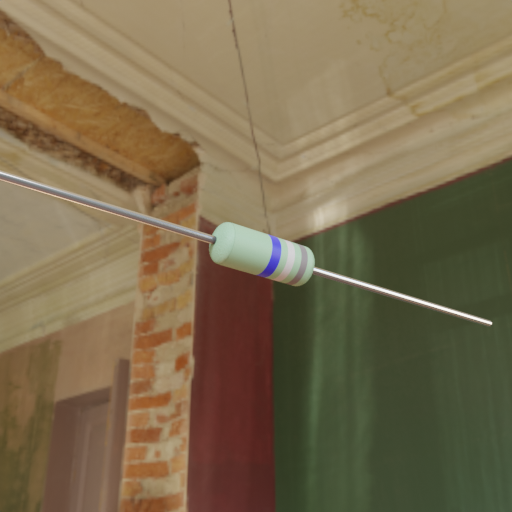
Resistor colour bands (in order): blue, silver, gray